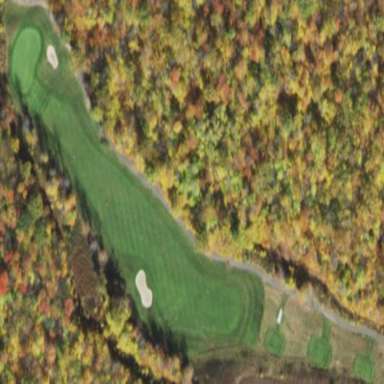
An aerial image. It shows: Rough grassy area used for golf.